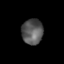
Tissue: lung
Cell type: Epithelial cells
Senescence score: 0.2201
Nuclear area (px): 528
Mean DAPI intensity: 87.553